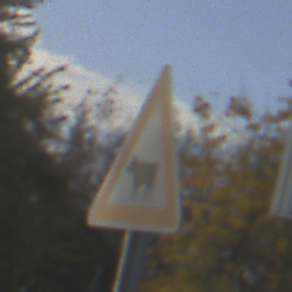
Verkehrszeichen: ViehtriebRechts
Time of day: MorningAfternoon
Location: Outdoor (Urban)
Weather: PartlyCloudy
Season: NotSpecified
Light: Natural